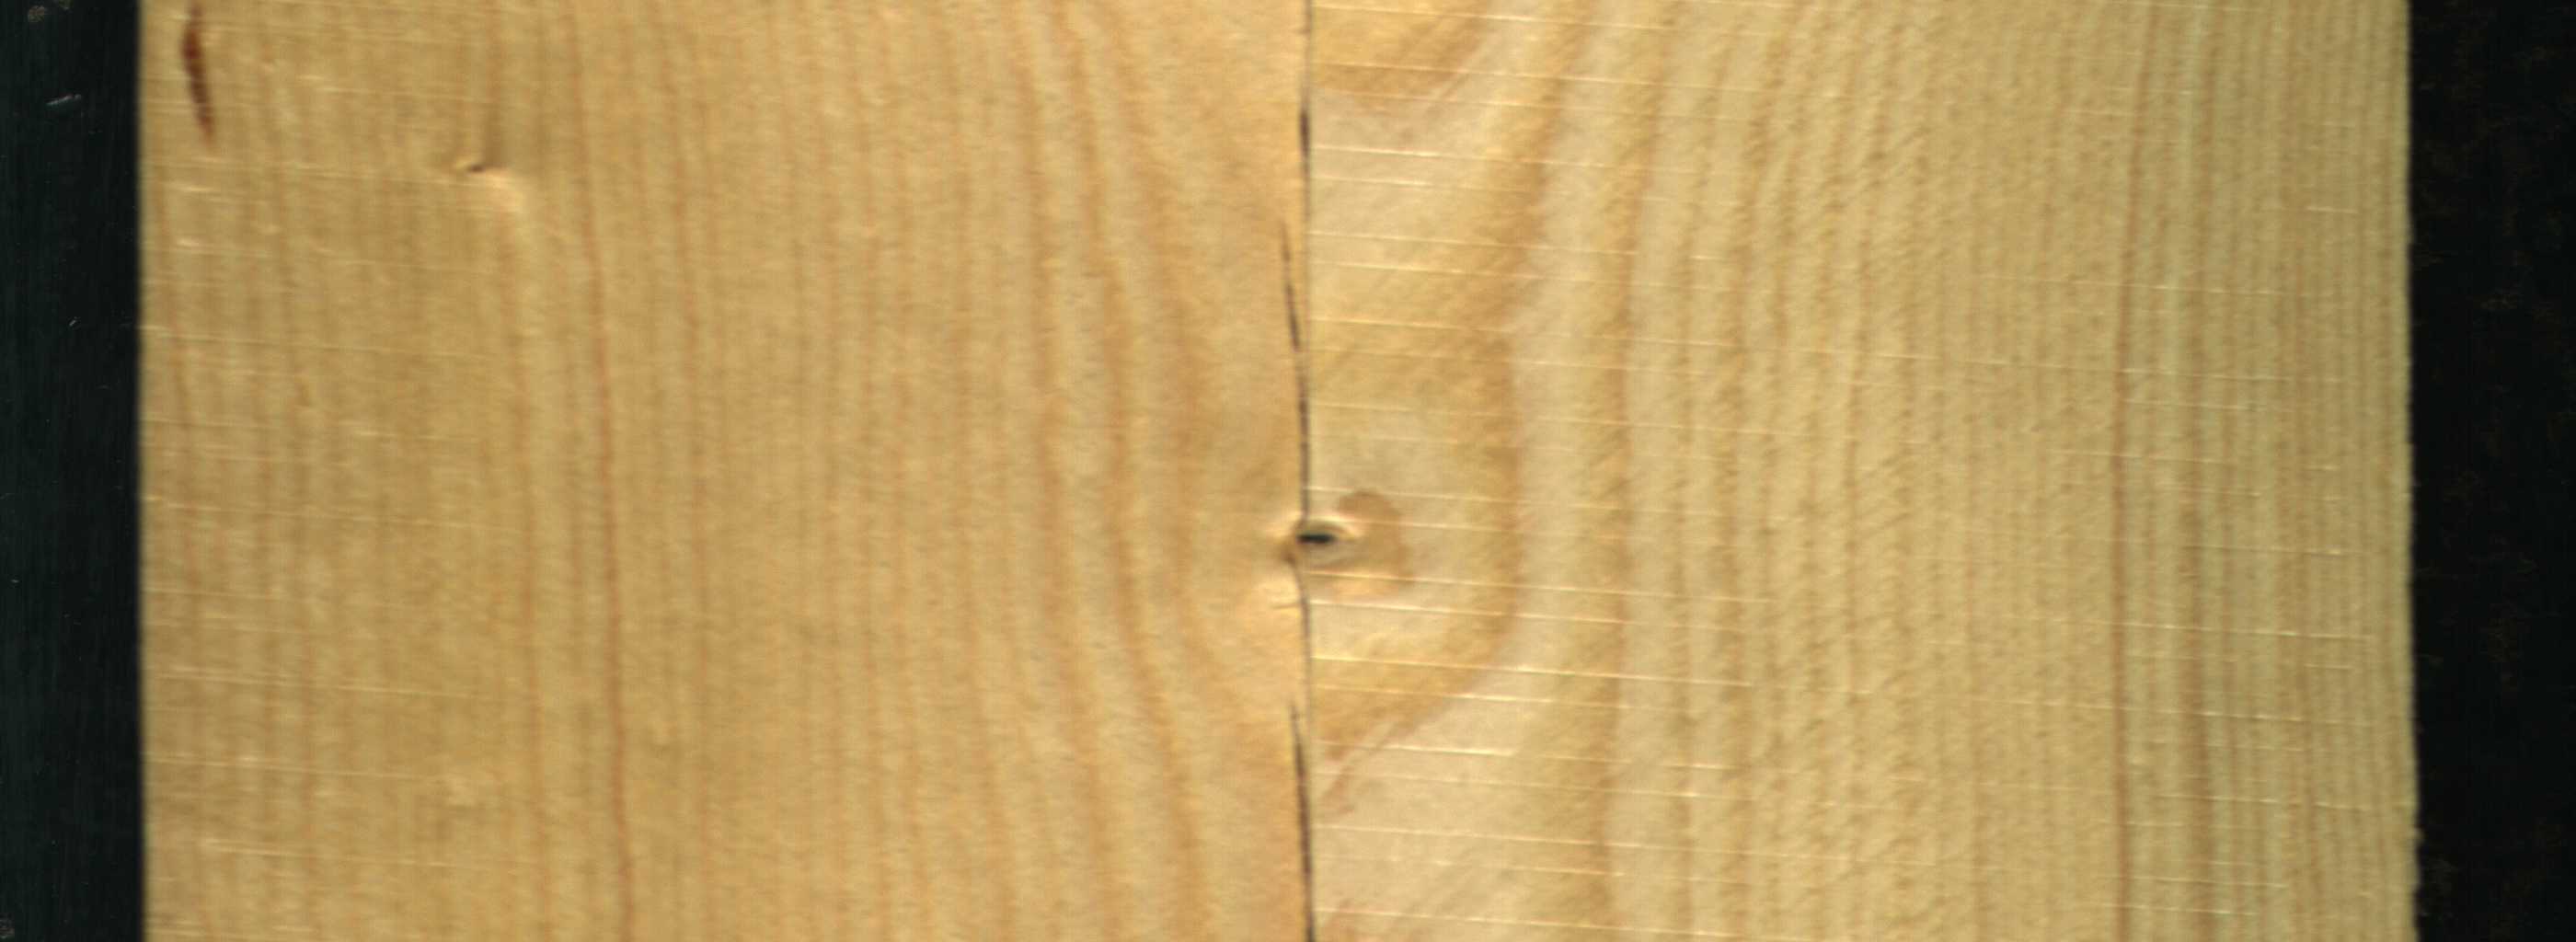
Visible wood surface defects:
resin
Crack
Crack
Crack
Crack
Live_Knot